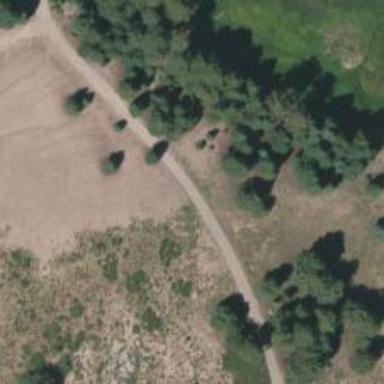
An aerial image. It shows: Intermediate difficulty Nordic track. The road is made of grade2 level track.